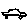
Label: car